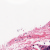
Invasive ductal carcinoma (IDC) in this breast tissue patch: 0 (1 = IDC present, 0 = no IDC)